Question: I need to create <URL> in HTML "Colhemos ideias, semeamos futuro..."
Is this possible?

Basically, it's a white box with 0.7 opacity and a background image behind it. The text must be in the white box, but the letters need to act as a mask to allow the background image to show through them.
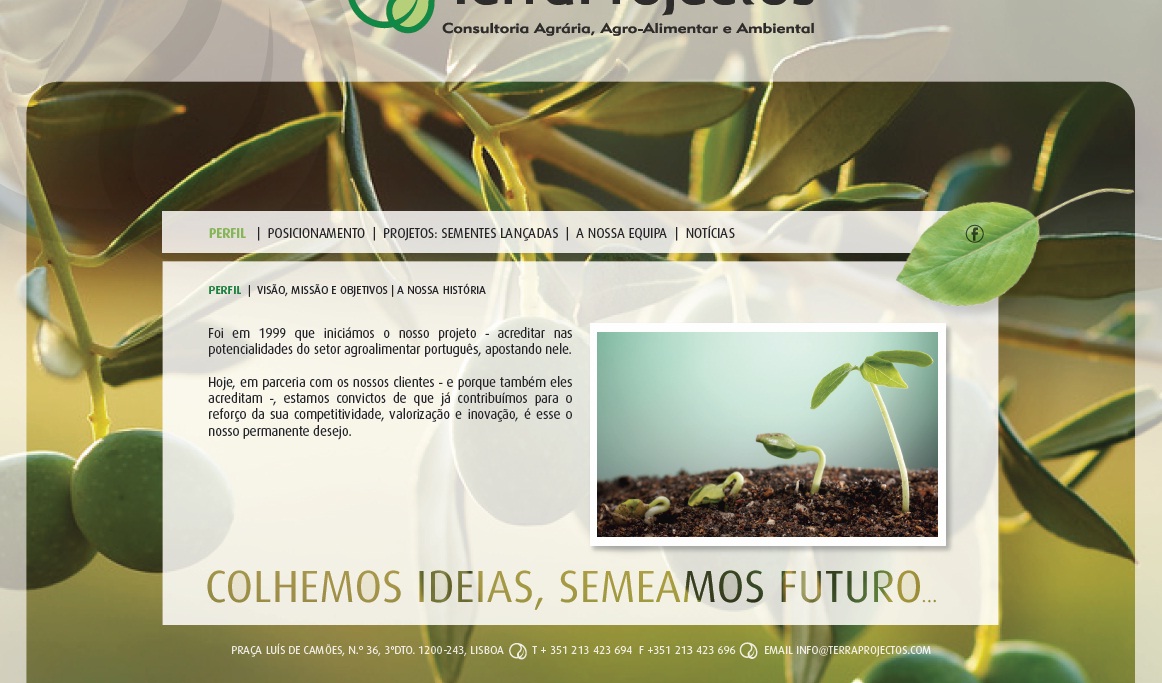
Answer: I would use a transparent PNG where it's the exact same width as its white box container.
<URL>
I also chose to use a repeating transparent PNG image for the background of the white box to avoid any differences with the transparency between the text image and its container.
Alternatively, you can use 'opacity: o.8' in '#content' and '#footer'
HTML:
'''
<div id="content-wrap">
<div id="content">
Lorem ipsum dolor sit amet.
</div>
<img id="the-image" src="http://img220.imageshack.us/img220/<PHONE>.png" alt="" />
<div id="footer">
Lorem ipsum dolor sit amet.
</div>
</div>
'''
CSS:
'''
html {
background: url('http://placekitten.com/850/850') repeat top left;
}
#content-wrap {
width: 200px;
margin: 0px auto;
}
#content,
#footer {
background: url('http://img267.imageshack.us/img267/<PHONE>.png')repeat top left;
}
#the-image { width: 100%; display: block; }
'''
A huge advantage of this method over others is that it ensures wide browser compatibility. Today's latest versions of Firefox, Safari, Chrome, and IE should all handle this the same way when using transparent PNGs. Also, if IE compatibility is a priority, there are ways to get this working for as far back as IE6:
- <URL>